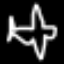
Label: airplane